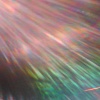
Label: sunburn